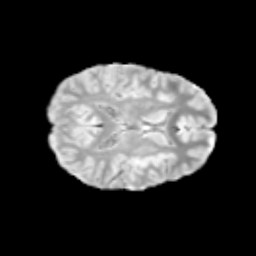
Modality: T2w
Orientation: axial
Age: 11
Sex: male
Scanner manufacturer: siemens
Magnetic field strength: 3 T
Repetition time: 3.8 s
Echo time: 0.07 s